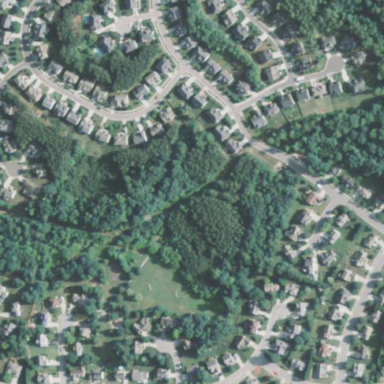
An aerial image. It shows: Residential area within neighborhood.